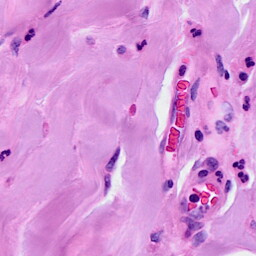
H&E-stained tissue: Breast